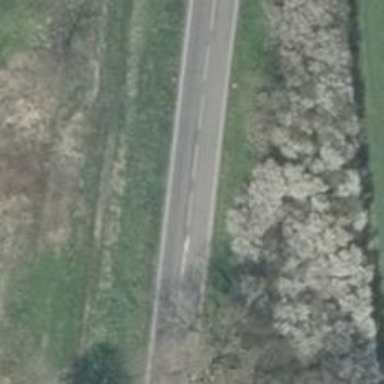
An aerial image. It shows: Secondary road with asphalt surface.